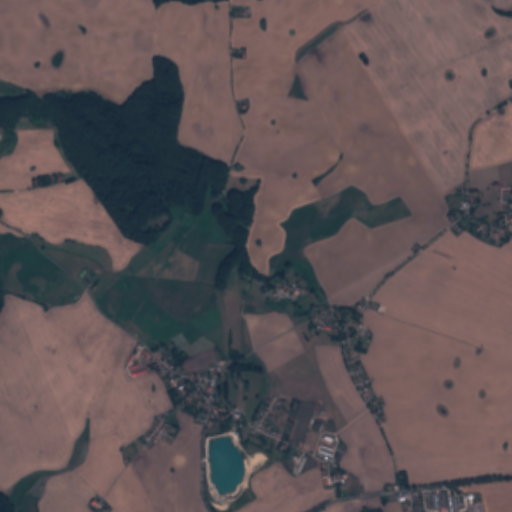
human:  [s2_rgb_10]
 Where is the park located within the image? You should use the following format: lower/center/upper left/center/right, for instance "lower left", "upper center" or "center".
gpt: The park is located in the lower center of the image.
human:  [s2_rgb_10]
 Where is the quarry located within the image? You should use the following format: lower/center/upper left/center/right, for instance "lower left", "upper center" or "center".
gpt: The quarry is located in the lower center of the image.
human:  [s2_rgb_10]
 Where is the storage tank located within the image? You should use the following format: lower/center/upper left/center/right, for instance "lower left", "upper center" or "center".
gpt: The storage tank is located in the lower right of the image.
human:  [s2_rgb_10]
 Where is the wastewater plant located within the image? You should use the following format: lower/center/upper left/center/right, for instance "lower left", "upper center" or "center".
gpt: The wastewater plant is located in the center left of the image.
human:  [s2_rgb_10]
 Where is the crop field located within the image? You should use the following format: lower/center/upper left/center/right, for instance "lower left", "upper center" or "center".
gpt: There is no crop field in the image.